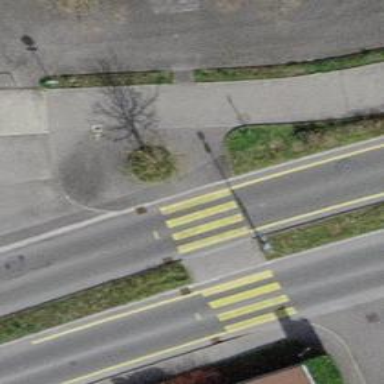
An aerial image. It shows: Zebra crossing on the road.